Interaction volume radius: 5 \u00c5
Interaction volume height: 10 \u00c5
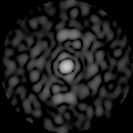
Disorder parameter: 0.8145